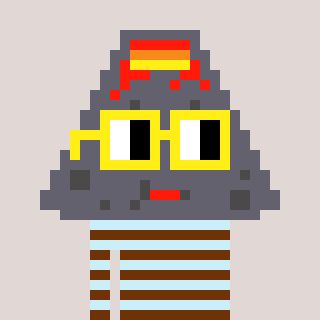
a pixel art character with square yellow glasses, a volcano-shaped head and a cold-colored body on a warm background